Field crop: tomato
Growth stage: 1
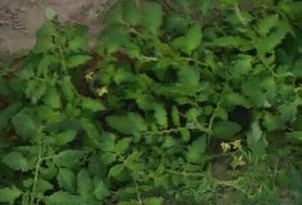
Species: tomato